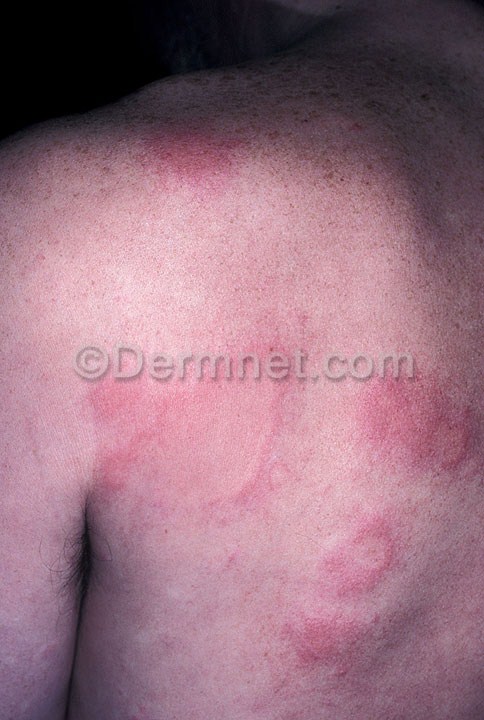
Disease: Urticaria Hives